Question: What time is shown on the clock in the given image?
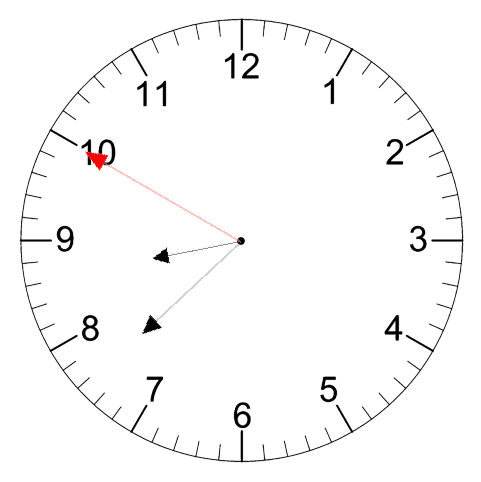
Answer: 08:37:50